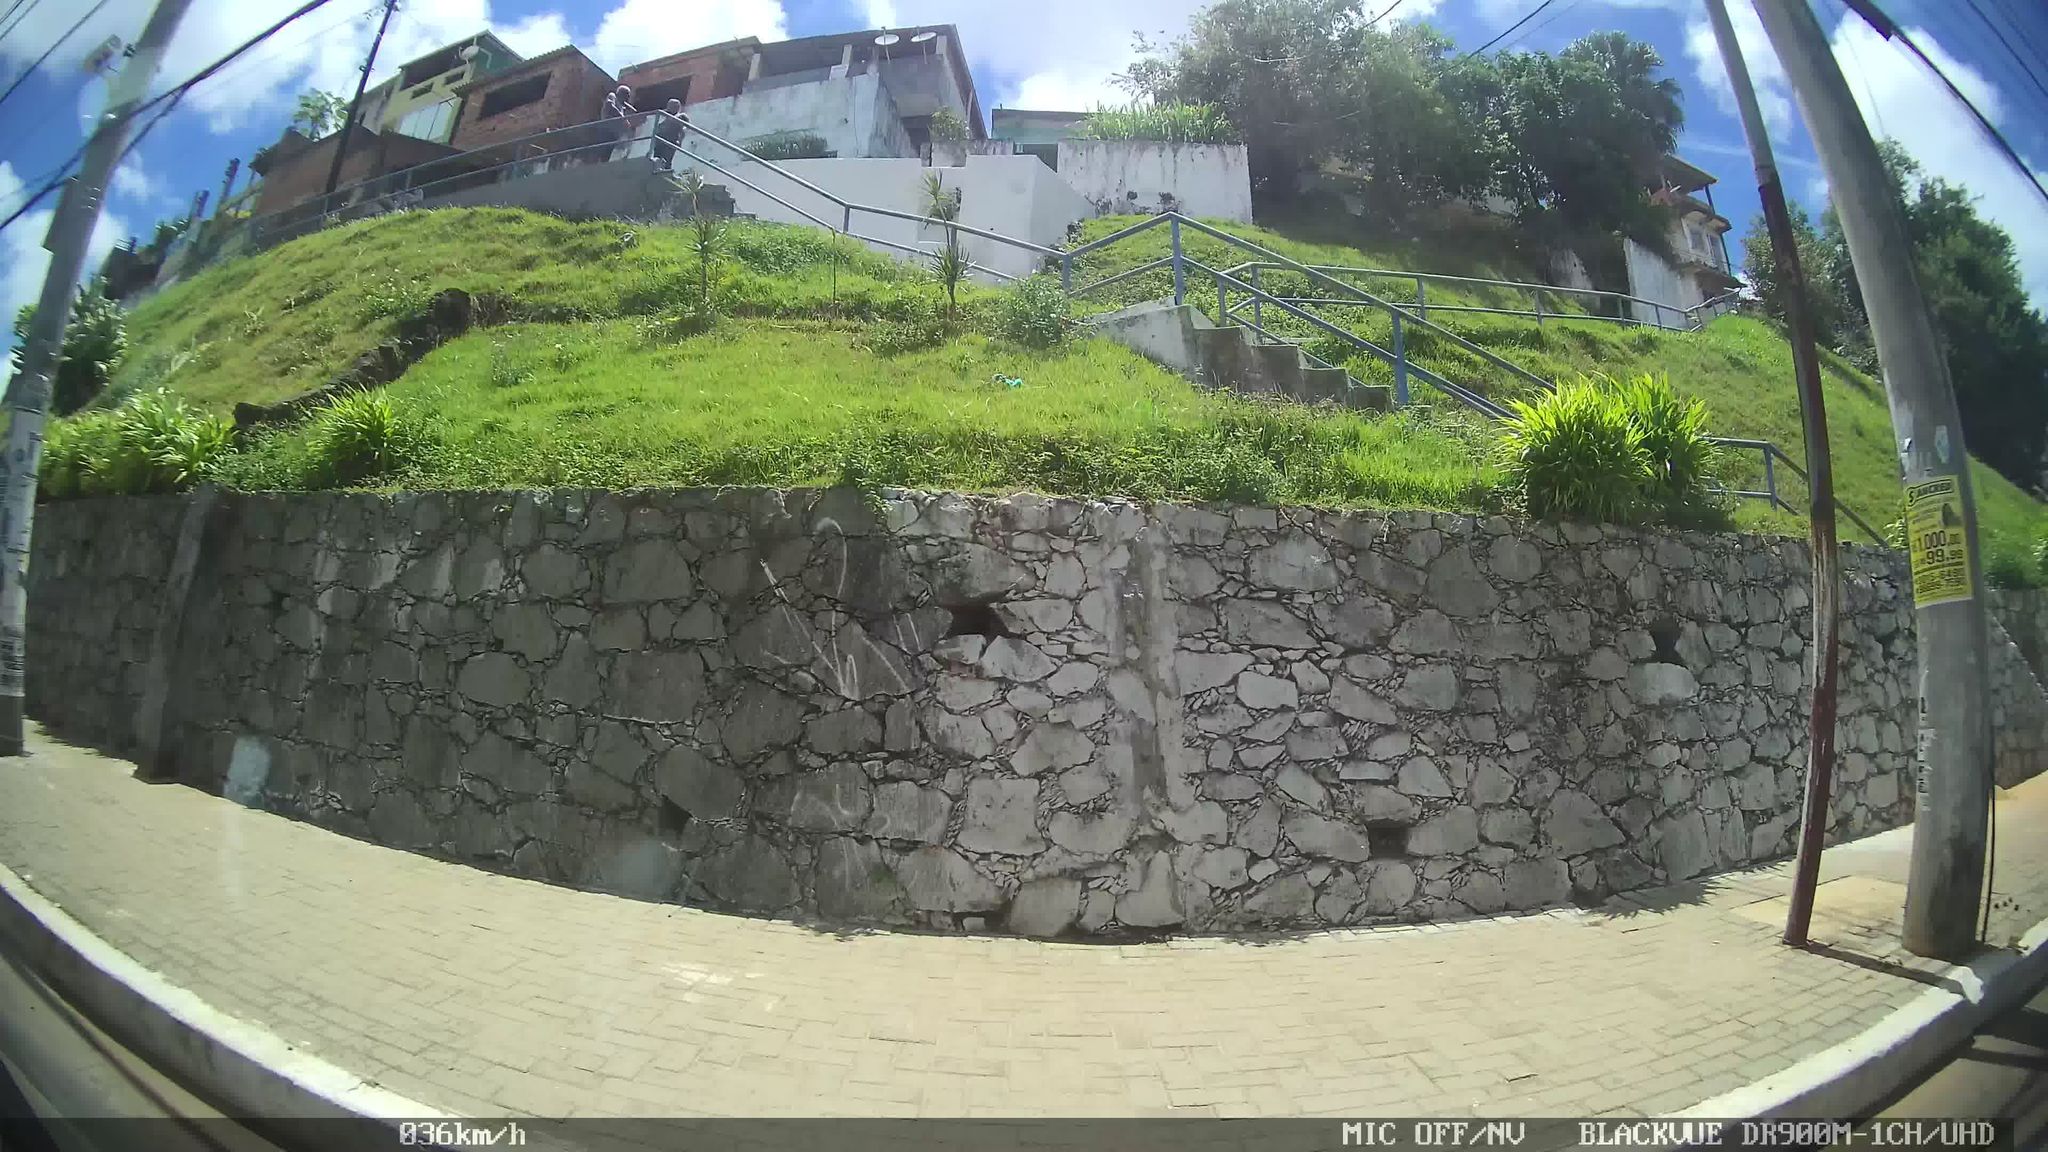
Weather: clear
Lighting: day
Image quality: good
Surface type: driving surface
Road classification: steps, footway
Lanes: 3
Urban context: urban centre
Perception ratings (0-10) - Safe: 2.46, Lively: 1.88, Beautiful: 7.69, Boring: 5.4, Depressing: 8.53, Wealthy: 2.75